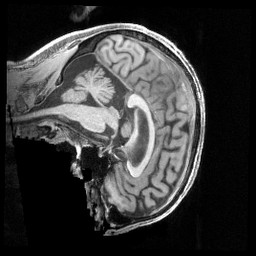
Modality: T1w
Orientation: sagittal
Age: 71
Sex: male
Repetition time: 2.4 s
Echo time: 0.00222 s